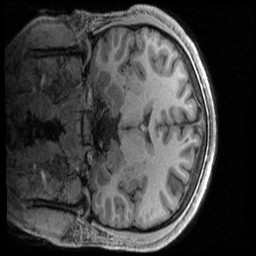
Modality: T1w
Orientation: coronal
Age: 19
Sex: male
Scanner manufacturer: siemens
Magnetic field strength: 3 T
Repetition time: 2.4 s
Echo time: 0.00231 s